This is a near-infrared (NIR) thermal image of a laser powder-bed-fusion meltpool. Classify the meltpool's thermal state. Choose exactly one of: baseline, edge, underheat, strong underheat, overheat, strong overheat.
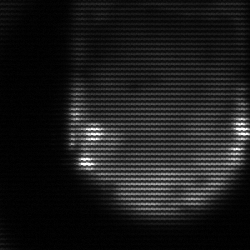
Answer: edge